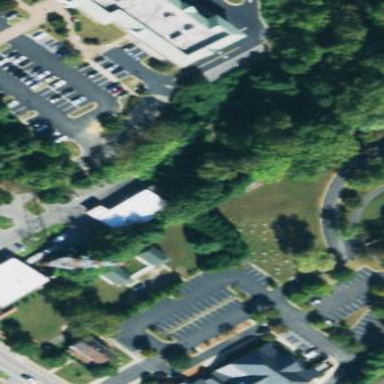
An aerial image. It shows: Cemetery.